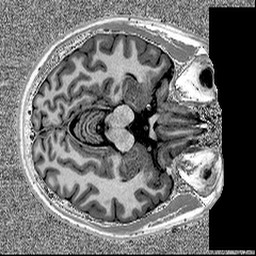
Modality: MP2RAGE
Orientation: axial
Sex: male